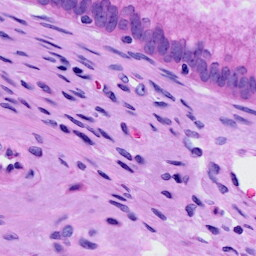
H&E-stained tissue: Cervix